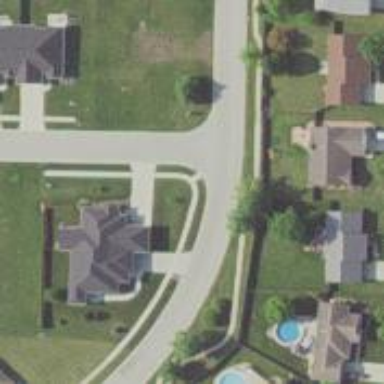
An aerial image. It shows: Residential road with asphalt surface. Sidewalk is present on the left side.